Aerial crown-view tile of a tropical tree (Barro Colorado Island, Panama), acquired 20250512:
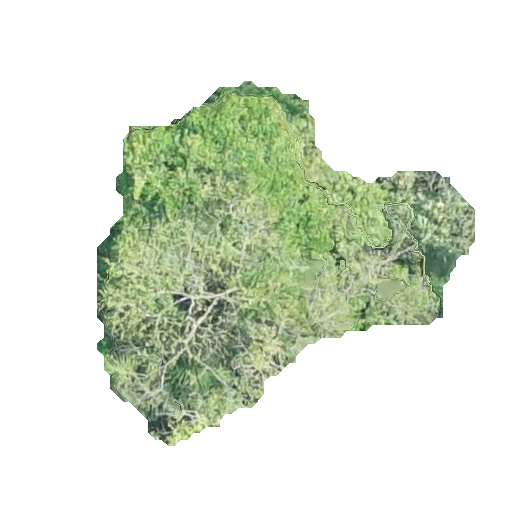
Species: Luehea seemannii
GBIF accepted scientific name: Luehea seemannii
Crown area: 121.029 m²